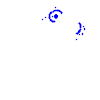
Particle: proton